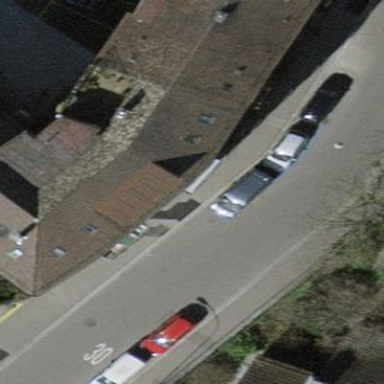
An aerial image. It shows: Parking lane designated for parking.